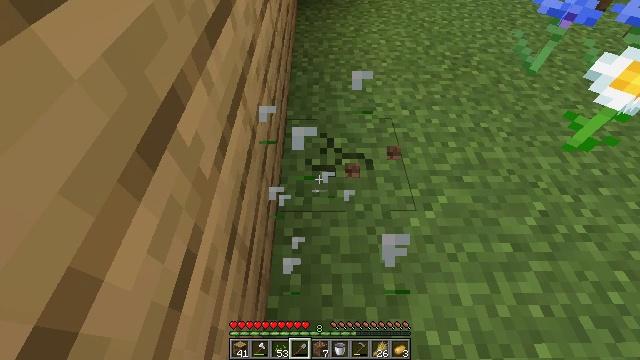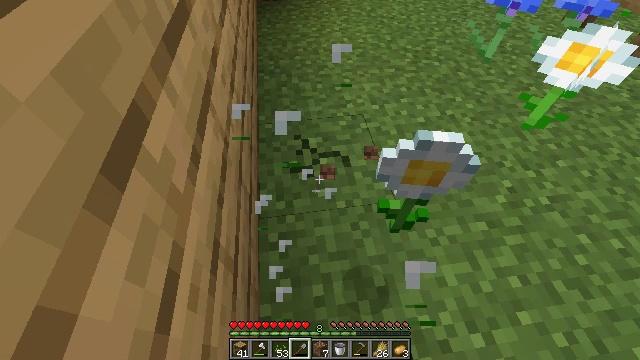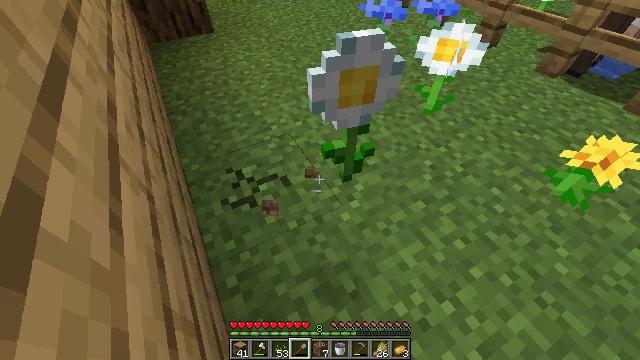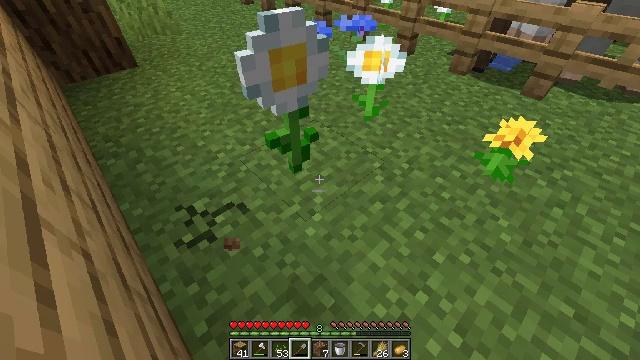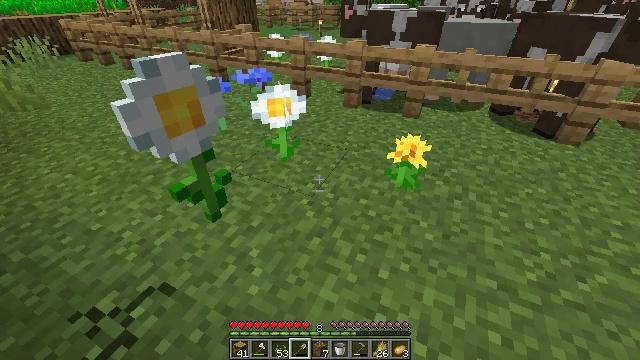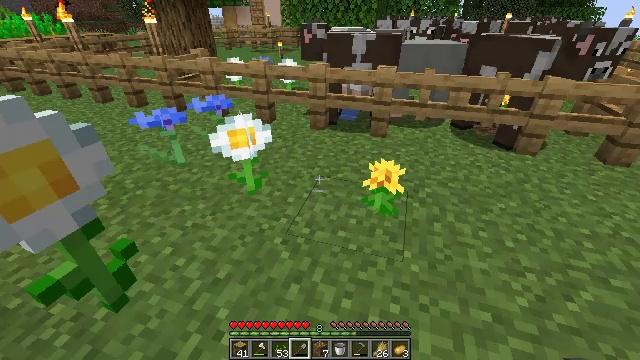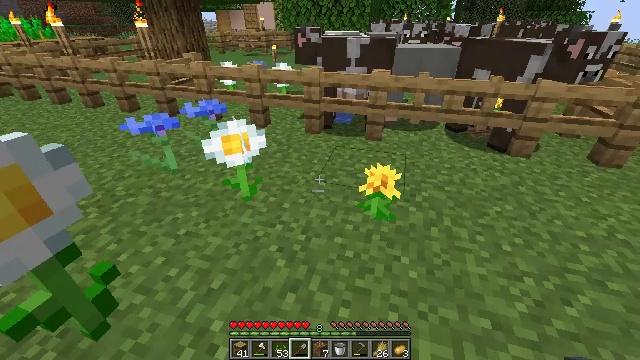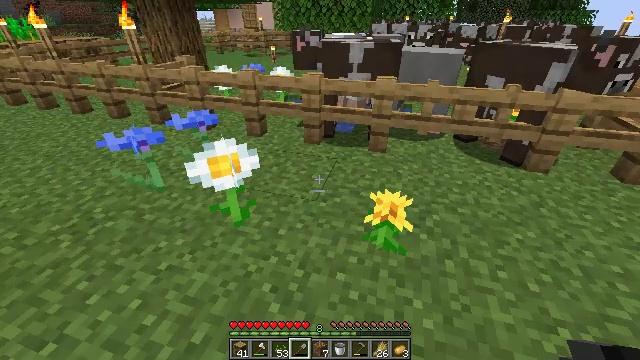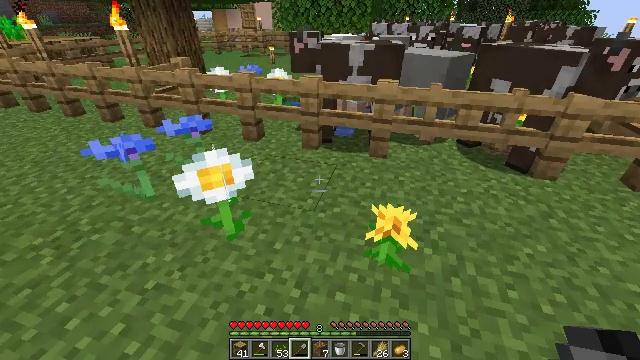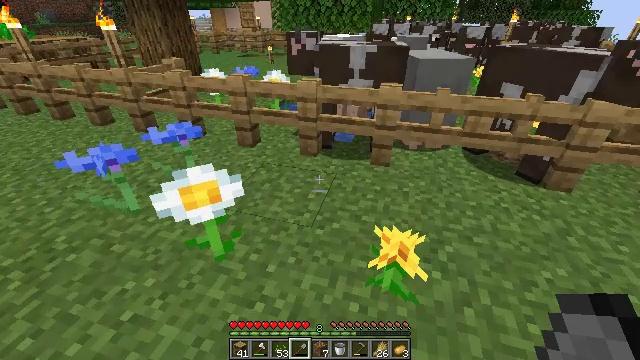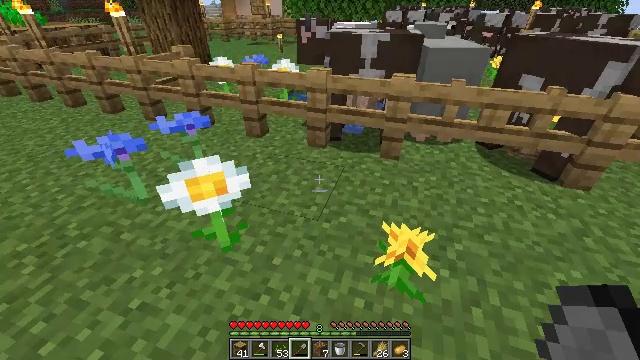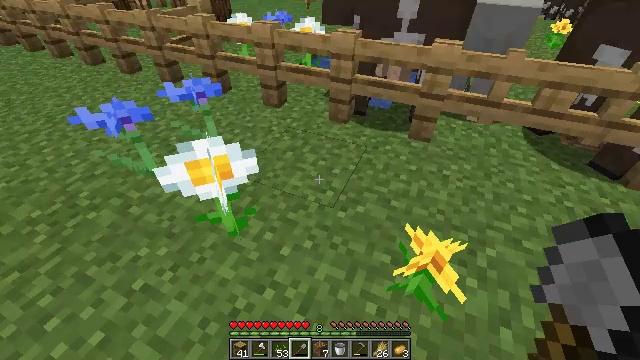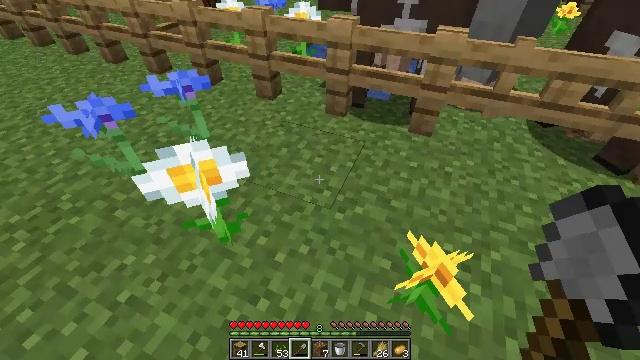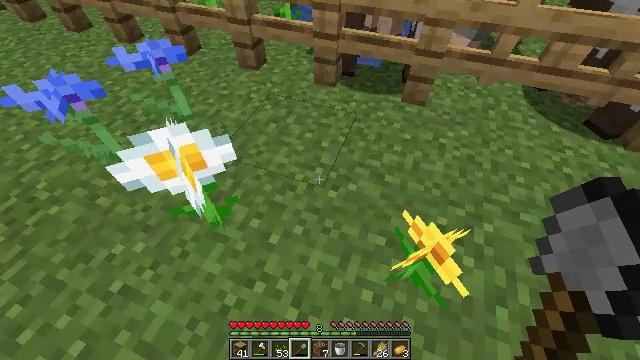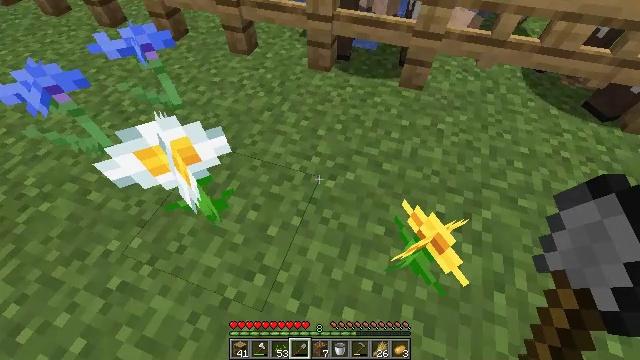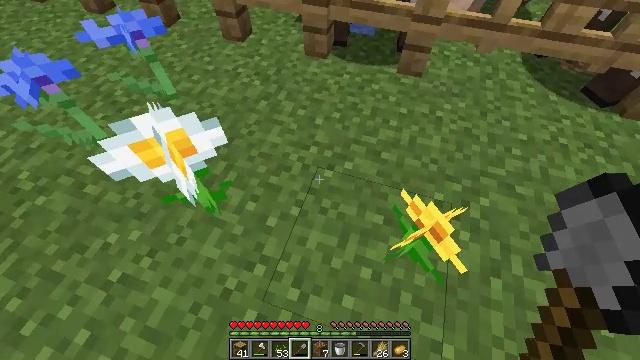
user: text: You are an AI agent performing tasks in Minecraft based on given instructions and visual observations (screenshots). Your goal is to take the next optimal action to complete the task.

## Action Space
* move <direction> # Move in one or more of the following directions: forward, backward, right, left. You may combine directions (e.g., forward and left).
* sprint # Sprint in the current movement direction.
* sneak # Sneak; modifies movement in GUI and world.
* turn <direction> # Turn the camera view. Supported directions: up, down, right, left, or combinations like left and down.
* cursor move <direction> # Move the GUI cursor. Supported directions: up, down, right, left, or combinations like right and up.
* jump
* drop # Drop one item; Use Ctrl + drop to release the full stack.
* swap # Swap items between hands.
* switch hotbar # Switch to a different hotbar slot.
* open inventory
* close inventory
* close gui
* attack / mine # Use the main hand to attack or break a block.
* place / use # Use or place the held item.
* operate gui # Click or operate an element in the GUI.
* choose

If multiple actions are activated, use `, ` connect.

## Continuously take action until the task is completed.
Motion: motion action
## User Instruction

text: Gather dandelions in the field.
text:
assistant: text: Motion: turn right
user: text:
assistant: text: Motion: turn right and up
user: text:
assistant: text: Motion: turn right and up
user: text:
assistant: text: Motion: move forward, turn right and up
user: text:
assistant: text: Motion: move forward, turn right and up
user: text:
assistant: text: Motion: move forward, turn right
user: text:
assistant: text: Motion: move forward
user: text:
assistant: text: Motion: move forward
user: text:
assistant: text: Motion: move forward
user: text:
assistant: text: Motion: move forward, turn left and down
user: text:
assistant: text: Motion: move forward, turn left and down
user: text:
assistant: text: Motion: turn down
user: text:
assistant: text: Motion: turn right and down
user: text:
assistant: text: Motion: turn right and down
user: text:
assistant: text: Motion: turn down
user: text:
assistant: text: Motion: turn right and down
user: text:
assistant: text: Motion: turn right and down
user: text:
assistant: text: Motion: turn right and down
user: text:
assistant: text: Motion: turn right and down
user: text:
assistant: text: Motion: turn right and down
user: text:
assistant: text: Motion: turn right and down
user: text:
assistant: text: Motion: turn right
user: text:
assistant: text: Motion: turn right and up
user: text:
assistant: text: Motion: turn right and up
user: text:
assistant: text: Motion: no_op
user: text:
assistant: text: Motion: no_op
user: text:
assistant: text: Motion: attack / mine
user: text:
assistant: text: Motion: attack / mine
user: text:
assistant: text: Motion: attack / mine
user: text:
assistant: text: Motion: attack / mine